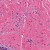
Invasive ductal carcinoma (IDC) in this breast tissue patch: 0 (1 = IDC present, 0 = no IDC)